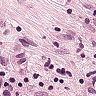
Metastatic tissue present: yes